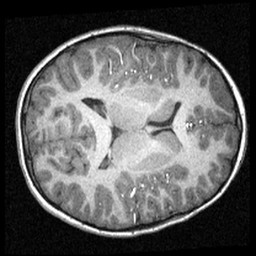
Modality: T1w
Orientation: axial